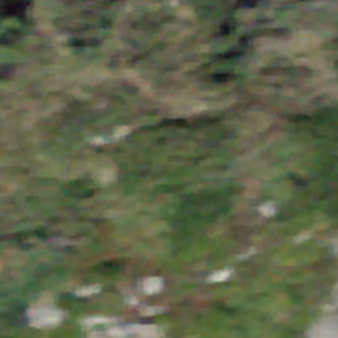
Label: other